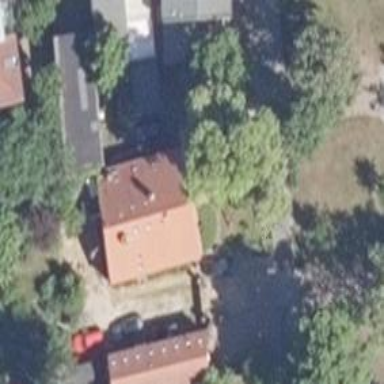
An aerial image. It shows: Kindergarten.